Interaction volume radius: 10 \u00c5
Interaction volume height: 10 \u00c5
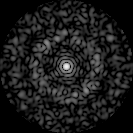
Disorder parameter: 0.8408